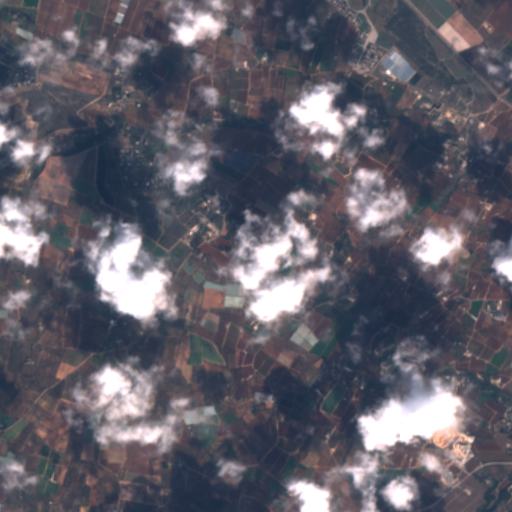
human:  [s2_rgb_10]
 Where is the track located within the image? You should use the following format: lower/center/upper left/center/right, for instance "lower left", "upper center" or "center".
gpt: There is no track in the image.